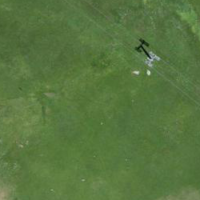
EUNIS habitat code: 26
Species observed at this site:
Laserpitium latifolium
Galium boreale
Briza media
Vaccinium uliginosum
Phyteuma orbiculare